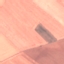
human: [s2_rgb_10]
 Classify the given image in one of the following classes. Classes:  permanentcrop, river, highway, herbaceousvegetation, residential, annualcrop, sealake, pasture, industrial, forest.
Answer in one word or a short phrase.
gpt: AnnualCrop